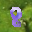
Label: 8